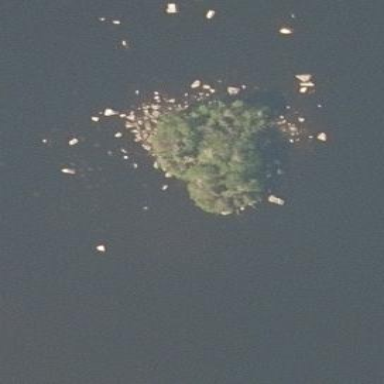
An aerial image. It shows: Islet.